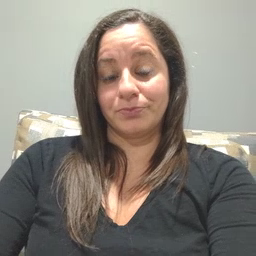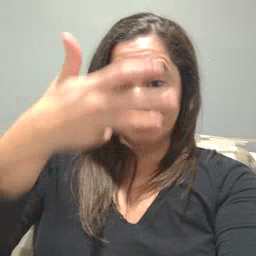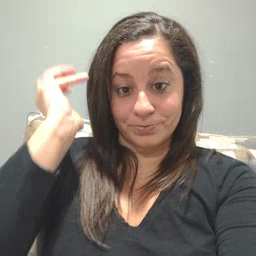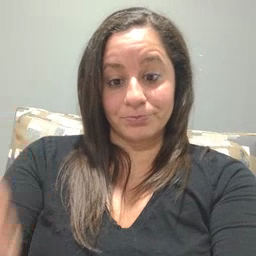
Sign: lion